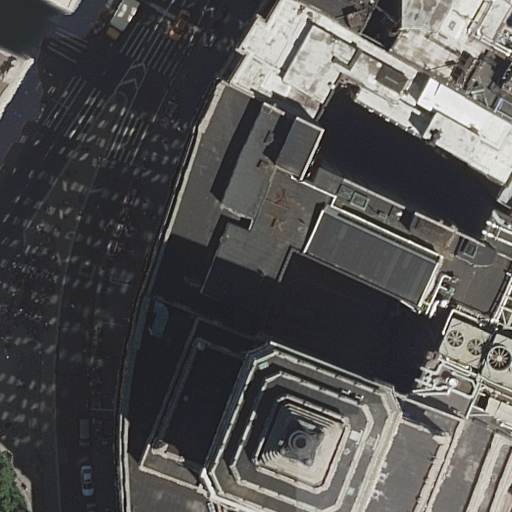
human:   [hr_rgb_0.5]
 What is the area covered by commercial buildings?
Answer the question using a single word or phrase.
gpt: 0m2

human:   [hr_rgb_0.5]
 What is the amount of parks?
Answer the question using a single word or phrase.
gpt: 1

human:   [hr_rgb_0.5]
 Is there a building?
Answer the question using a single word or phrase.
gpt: yes

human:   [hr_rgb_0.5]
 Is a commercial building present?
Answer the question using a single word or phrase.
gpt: no

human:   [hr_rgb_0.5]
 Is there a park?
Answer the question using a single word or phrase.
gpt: yes

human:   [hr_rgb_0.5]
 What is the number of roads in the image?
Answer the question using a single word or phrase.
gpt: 8

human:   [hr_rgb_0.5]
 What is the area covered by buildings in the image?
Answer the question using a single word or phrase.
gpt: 2734m2

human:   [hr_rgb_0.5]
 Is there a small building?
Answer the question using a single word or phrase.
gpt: yes

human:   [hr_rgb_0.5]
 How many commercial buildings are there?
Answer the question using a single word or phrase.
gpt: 0

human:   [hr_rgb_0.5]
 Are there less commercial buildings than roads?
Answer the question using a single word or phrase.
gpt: yes

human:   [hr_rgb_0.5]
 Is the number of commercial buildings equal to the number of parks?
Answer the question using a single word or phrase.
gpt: no

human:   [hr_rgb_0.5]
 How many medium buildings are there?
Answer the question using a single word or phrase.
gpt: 1

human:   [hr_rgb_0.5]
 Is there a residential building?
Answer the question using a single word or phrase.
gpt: yes

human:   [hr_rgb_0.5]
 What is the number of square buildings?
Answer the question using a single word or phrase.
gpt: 0

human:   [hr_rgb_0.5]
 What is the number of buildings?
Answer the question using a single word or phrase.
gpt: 6

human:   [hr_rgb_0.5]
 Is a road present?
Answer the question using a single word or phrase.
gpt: yes

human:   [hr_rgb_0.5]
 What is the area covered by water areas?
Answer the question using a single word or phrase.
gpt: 0m2

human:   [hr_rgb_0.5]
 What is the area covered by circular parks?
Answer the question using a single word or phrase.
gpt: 0m2

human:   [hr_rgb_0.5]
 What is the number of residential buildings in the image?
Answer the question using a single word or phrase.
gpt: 6

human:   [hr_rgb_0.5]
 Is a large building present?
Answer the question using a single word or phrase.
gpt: yes

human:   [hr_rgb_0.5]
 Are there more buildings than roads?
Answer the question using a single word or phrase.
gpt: no

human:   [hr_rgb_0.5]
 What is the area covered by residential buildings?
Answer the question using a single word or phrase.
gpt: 2734m2

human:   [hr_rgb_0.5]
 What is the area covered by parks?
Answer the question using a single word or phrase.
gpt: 4098m2

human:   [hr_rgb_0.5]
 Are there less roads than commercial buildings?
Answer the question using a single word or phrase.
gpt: no

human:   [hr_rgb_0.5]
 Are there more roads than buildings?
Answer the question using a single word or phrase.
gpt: yes

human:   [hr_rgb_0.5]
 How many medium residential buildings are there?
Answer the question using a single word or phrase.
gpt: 1

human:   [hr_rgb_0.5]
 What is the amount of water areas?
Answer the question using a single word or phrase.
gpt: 0

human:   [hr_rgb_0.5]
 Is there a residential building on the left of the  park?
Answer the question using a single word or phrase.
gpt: no

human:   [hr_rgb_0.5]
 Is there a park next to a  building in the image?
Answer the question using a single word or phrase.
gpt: yes

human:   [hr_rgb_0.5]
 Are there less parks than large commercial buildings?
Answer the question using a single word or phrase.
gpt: no

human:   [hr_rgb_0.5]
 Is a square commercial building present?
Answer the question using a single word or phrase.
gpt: no

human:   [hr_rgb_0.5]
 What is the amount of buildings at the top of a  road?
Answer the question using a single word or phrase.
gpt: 4

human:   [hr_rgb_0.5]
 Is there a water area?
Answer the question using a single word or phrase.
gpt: no

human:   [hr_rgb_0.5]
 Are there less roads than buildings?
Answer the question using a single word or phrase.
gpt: no

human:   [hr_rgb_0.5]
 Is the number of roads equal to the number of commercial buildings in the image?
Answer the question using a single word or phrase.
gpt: no

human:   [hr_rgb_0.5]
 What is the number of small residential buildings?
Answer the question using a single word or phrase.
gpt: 2

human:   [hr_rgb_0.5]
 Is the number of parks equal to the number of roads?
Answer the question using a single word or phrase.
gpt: no

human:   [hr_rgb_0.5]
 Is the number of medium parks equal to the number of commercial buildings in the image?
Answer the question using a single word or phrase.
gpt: yes

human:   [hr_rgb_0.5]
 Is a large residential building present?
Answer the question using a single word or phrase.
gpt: yes

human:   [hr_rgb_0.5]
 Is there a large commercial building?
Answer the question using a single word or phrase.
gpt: no

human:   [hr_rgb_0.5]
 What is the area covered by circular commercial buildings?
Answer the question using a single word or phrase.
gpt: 0m2

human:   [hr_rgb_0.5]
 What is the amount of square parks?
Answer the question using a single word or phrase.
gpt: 0

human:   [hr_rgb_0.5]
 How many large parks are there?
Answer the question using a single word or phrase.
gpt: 1

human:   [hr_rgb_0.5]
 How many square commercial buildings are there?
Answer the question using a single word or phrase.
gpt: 0

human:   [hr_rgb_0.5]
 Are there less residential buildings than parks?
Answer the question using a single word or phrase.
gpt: no

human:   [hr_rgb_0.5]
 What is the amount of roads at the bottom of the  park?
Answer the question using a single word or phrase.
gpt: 0

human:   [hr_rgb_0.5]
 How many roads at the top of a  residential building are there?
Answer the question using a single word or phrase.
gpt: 7

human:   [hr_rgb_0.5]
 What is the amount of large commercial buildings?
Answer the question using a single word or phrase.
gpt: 0

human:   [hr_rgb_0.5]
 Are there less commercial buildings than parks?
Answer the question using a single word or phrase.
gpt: yes

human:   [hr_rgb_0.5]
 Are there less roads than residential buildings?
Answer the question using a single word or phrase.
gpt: no

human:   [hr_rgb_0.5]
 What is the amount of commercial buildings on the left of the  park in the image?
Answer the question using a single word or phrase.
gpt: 0

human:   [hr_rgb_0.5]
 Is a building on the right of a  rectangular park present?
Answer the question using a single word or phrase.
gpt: no

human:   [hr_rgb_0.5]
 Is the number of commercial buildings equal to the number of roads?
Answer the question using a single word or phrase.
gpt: no

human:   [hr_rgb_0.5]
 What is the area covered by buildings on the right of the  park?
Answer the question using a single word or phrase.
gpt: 1741m2

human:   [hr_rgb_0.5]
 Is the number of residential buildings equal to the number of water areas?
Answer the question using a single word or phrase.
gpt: no

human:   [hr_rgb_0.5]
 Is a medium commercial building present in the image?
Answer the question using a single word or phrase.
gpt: no

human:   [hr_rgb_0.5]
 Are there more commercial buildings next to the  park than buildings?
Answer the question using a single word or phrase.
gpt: no

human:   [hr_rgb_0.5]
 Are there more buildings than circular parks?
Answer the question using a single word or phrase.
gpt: yes

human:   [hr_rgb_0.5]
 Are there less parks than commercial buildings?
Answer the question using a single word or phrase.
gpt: no

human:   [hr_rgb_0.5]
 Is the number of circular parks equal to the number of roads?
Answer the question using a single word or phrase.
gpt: no

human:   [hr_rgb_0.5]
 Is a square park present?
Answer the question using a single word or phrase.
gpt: no

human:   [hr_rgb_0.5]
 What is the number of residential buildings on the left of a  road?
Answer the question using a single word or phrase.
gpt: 1

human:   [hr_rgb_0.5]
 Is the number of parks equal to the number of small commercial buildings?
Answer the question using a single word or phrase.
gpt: no

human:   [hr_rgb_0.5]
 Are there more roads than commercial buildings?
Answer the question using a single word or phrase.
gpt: yes